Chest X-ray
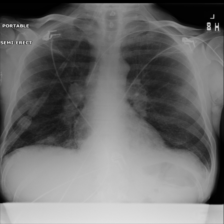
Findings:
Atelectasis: negative
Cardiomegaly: negative
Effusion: negative
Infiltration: negative
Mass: negative
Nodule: negative
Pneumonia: negative
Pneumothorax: negative
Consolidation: negative
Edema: negative
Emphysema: negative
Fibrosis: negative
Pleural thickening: negative
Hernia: negative